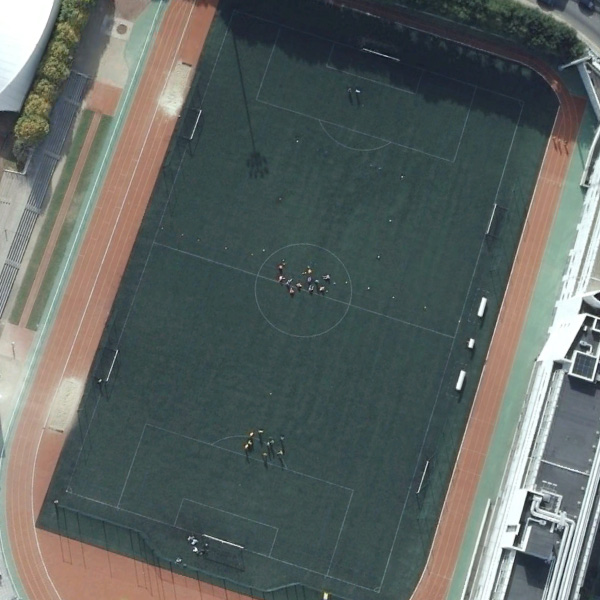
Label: Playground